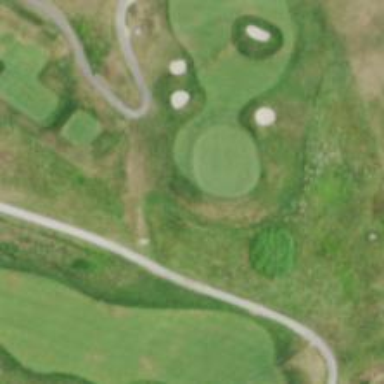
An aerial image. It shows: Golf hole.